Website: home-depot
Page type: account-selection
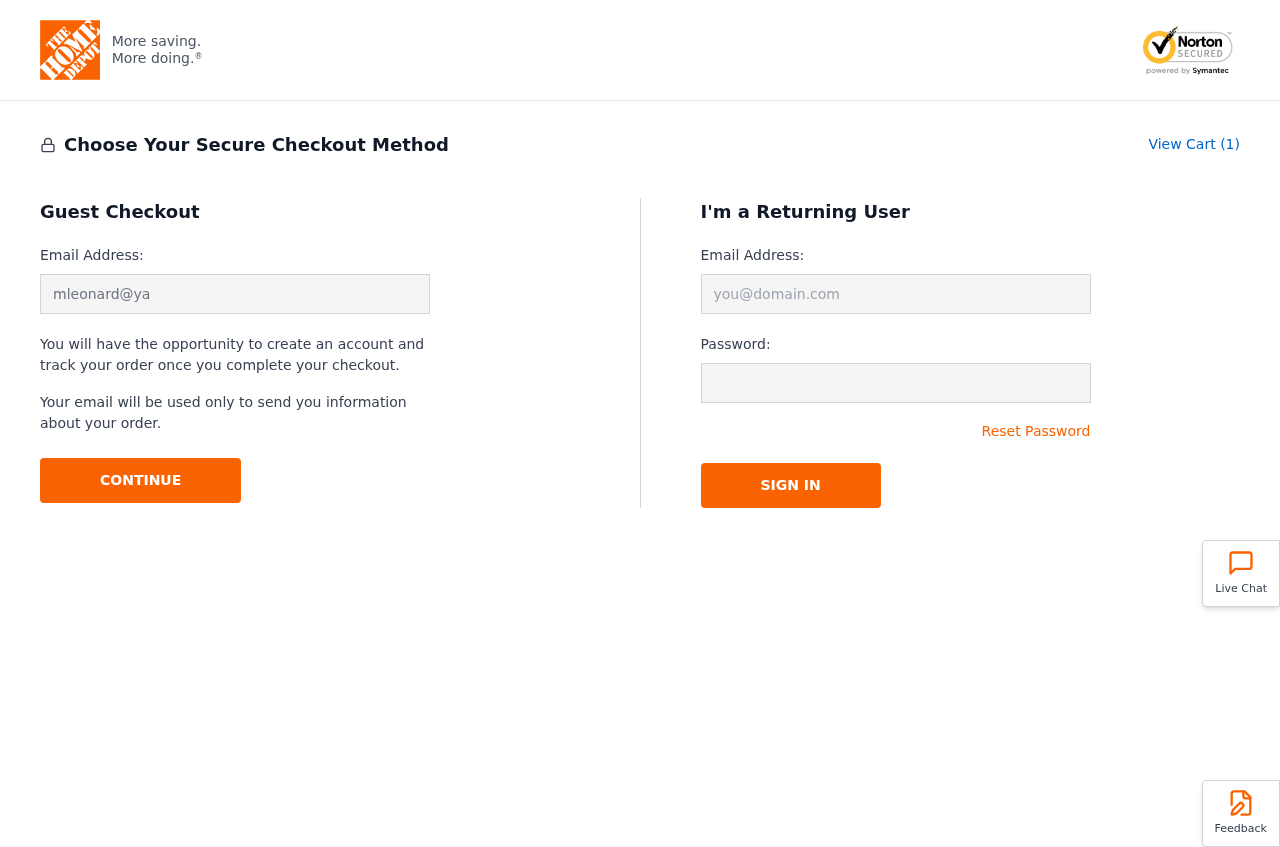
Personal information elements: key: PII_EMAIL
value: mleonard@yahoo.com
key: PII_LOGIN_USERNAME
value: mleonard811
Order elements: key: ORDER_NUM_ITEMS
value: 1